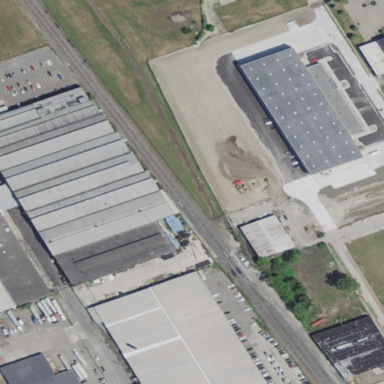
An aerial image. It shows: Industrial area.